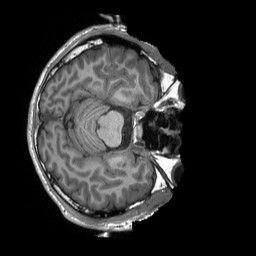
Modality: T1w
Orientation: axial
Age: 24
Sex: male
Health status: healthy
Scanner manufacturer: siemens
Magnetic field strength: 3 T
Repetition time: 2.3 s
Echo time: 0.00229 s